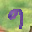
Label: 9